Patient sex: M
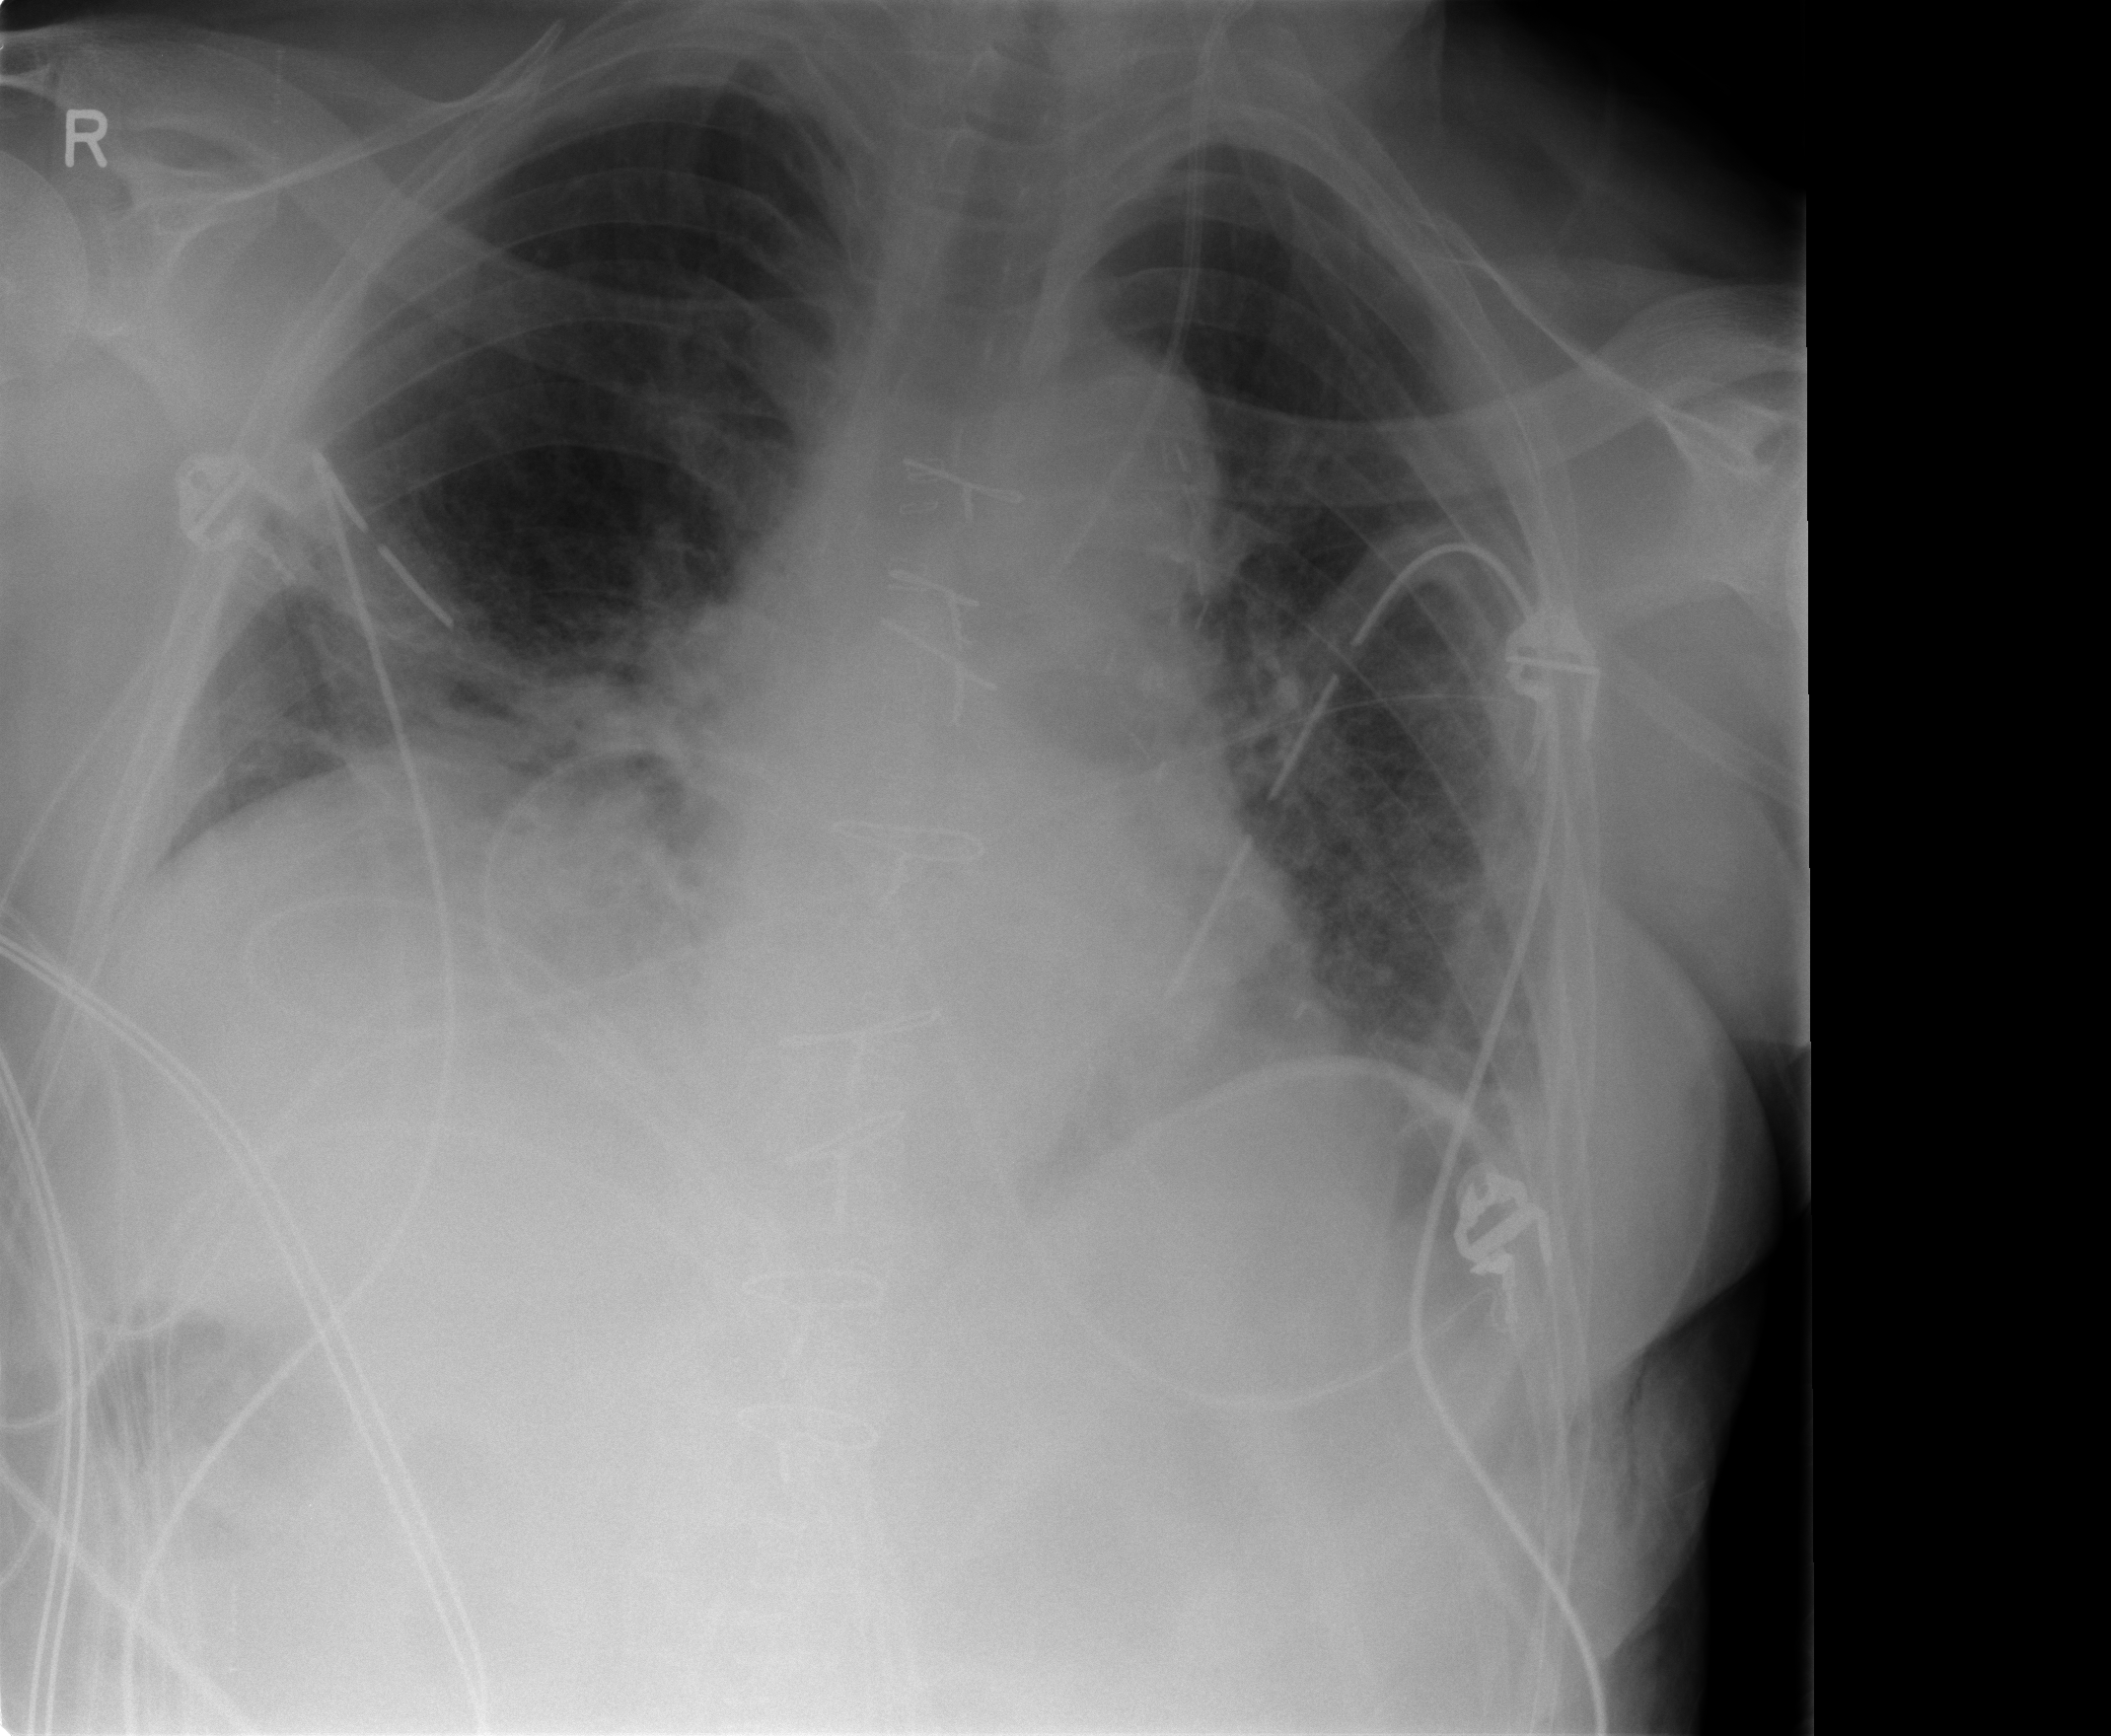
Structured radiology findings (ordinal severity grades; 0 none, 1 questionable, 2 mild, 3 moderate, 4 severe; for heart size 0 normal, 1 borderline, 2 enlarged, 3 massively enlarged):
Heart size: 0
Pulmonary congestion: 0
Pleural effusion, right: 0
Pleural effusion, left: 0
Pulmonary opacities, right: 2
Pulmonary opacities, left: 0
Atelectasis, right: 2
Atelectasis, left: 0